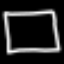
Label: square